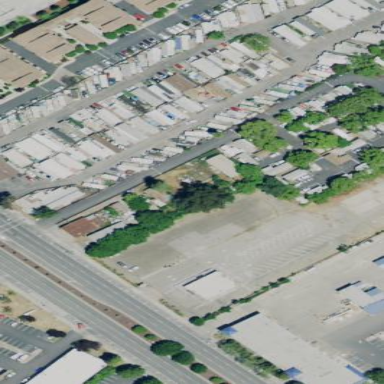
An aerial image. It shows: Residential area designated as trailer park.